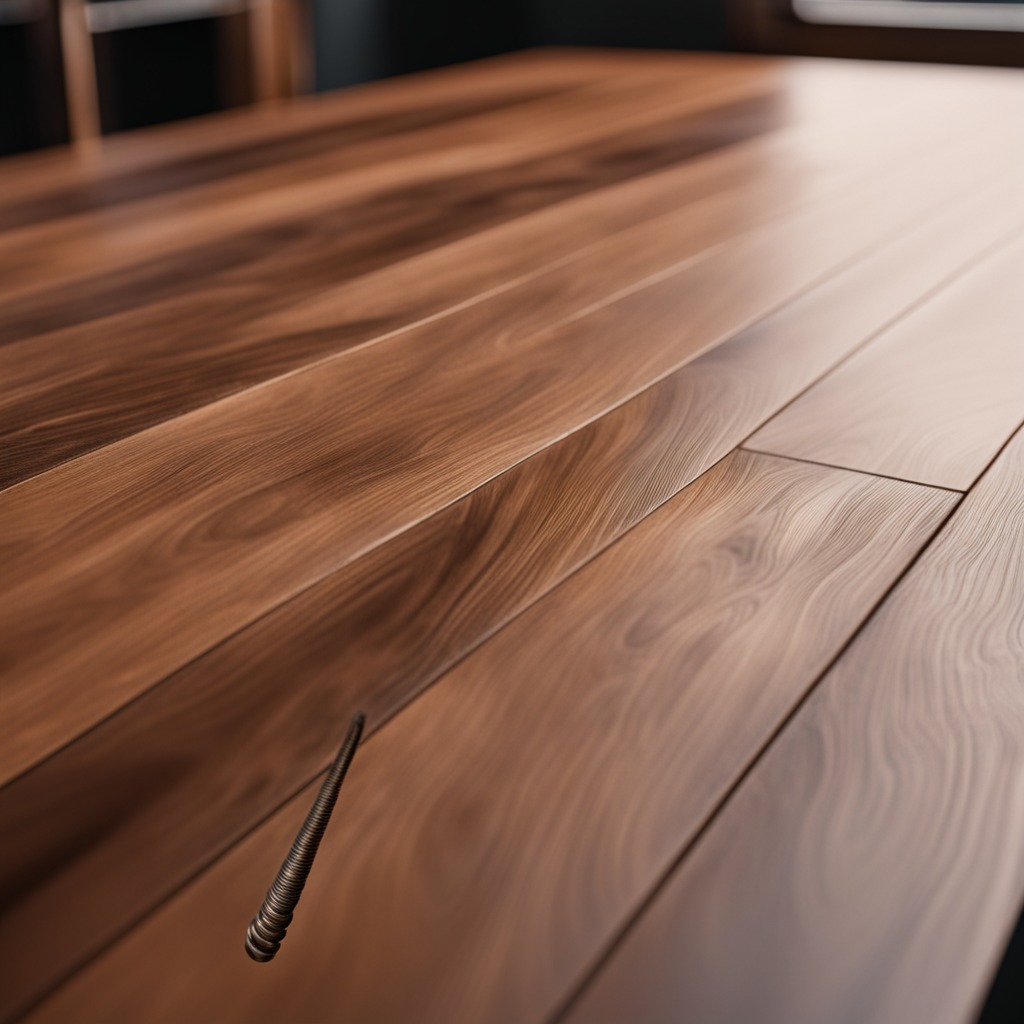
A coiled metal spring lies on the wooden table in a carpentry studio.